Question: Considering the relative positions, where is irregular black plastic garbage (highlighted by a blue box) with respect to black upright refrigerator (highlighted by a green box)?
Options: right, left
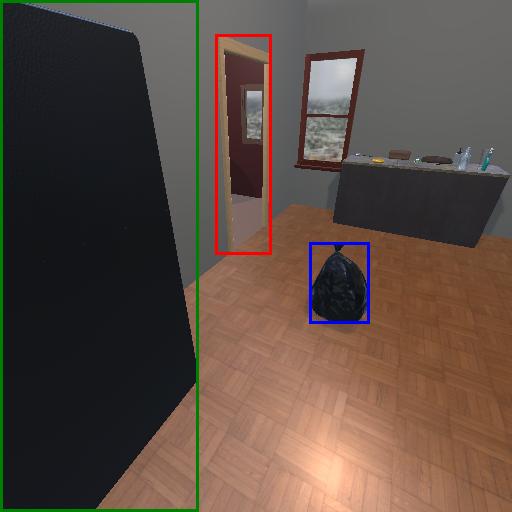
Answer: right